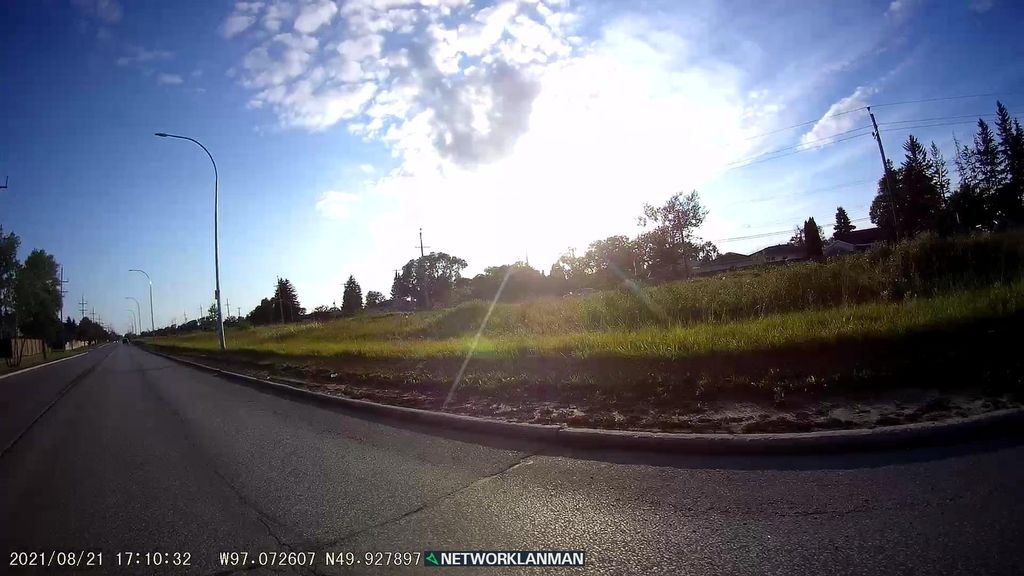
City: winnipeg